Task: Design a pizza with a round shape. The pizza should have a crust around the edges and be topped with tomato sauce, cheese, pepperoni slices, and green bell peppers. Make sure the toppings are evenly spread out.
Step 248:
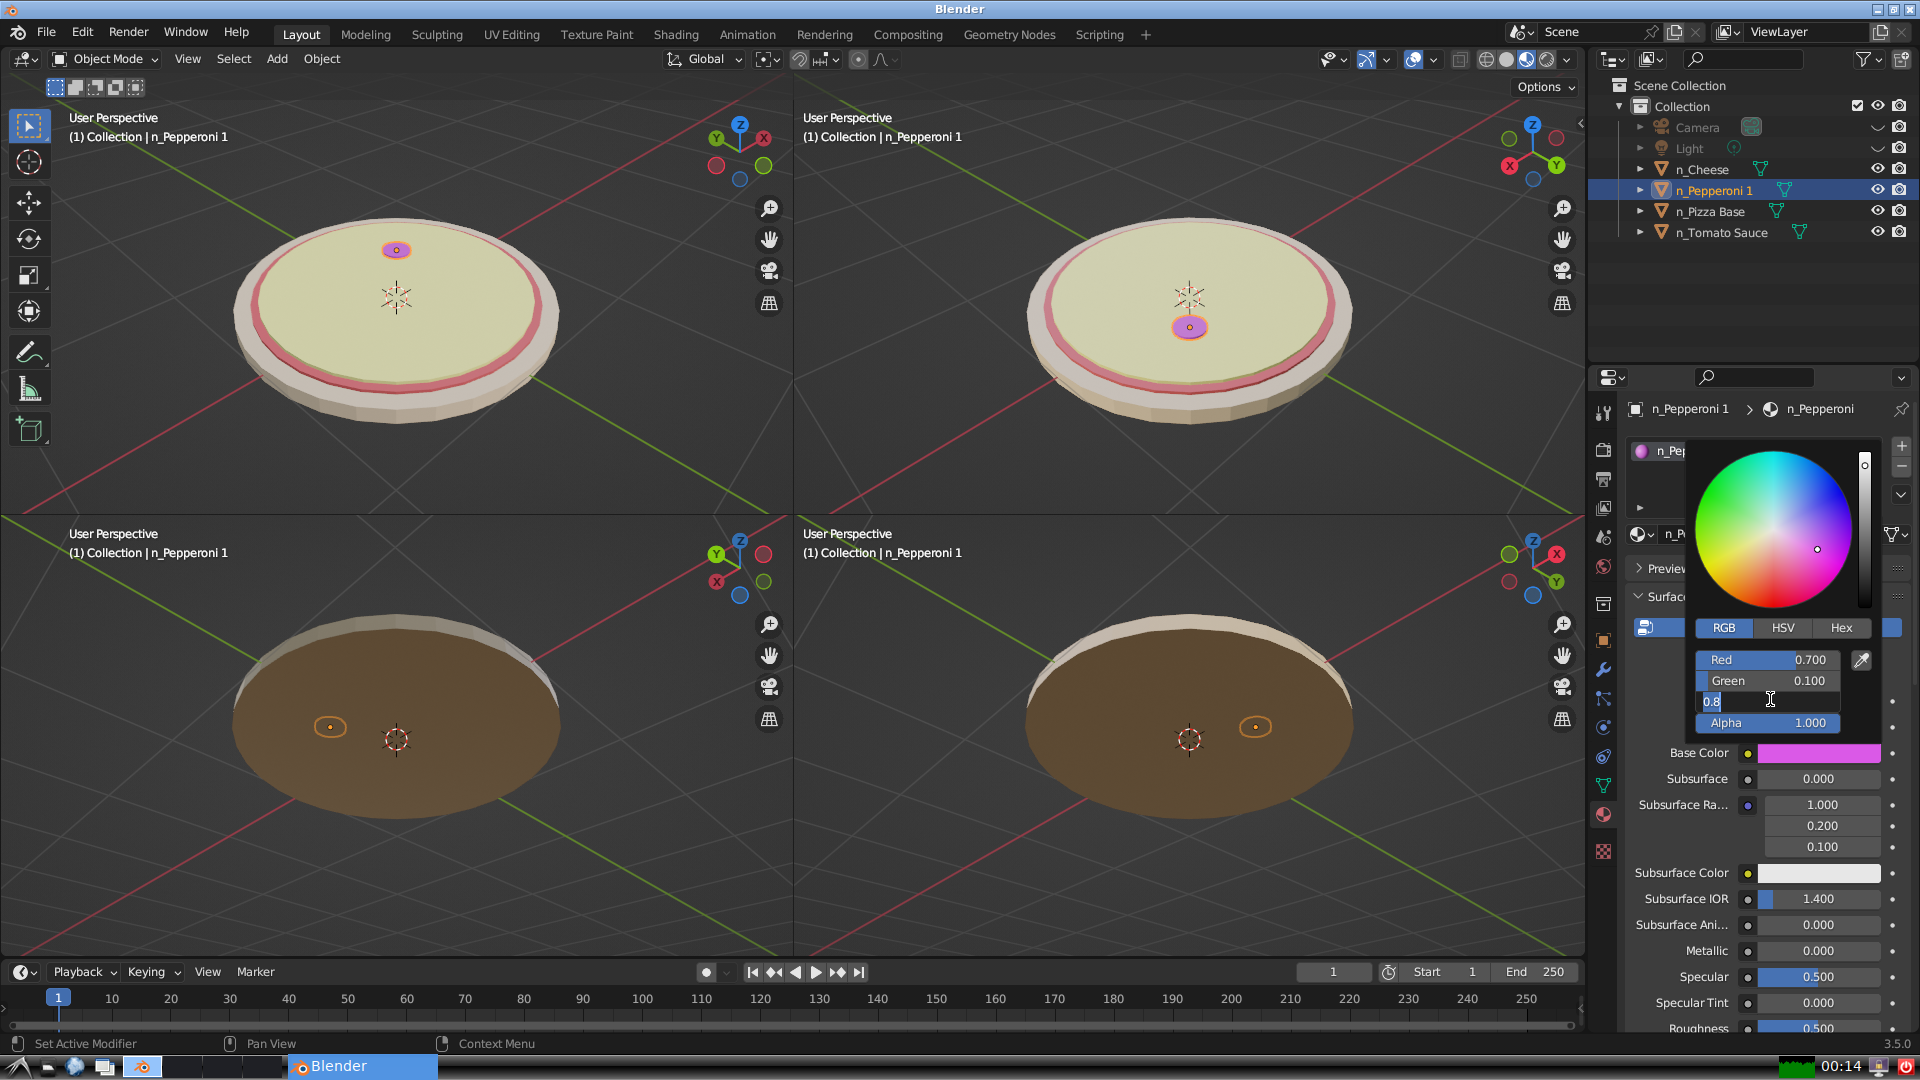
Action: input_text: 0.1